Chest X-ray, PA view. Patient: 55 years old, sex M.
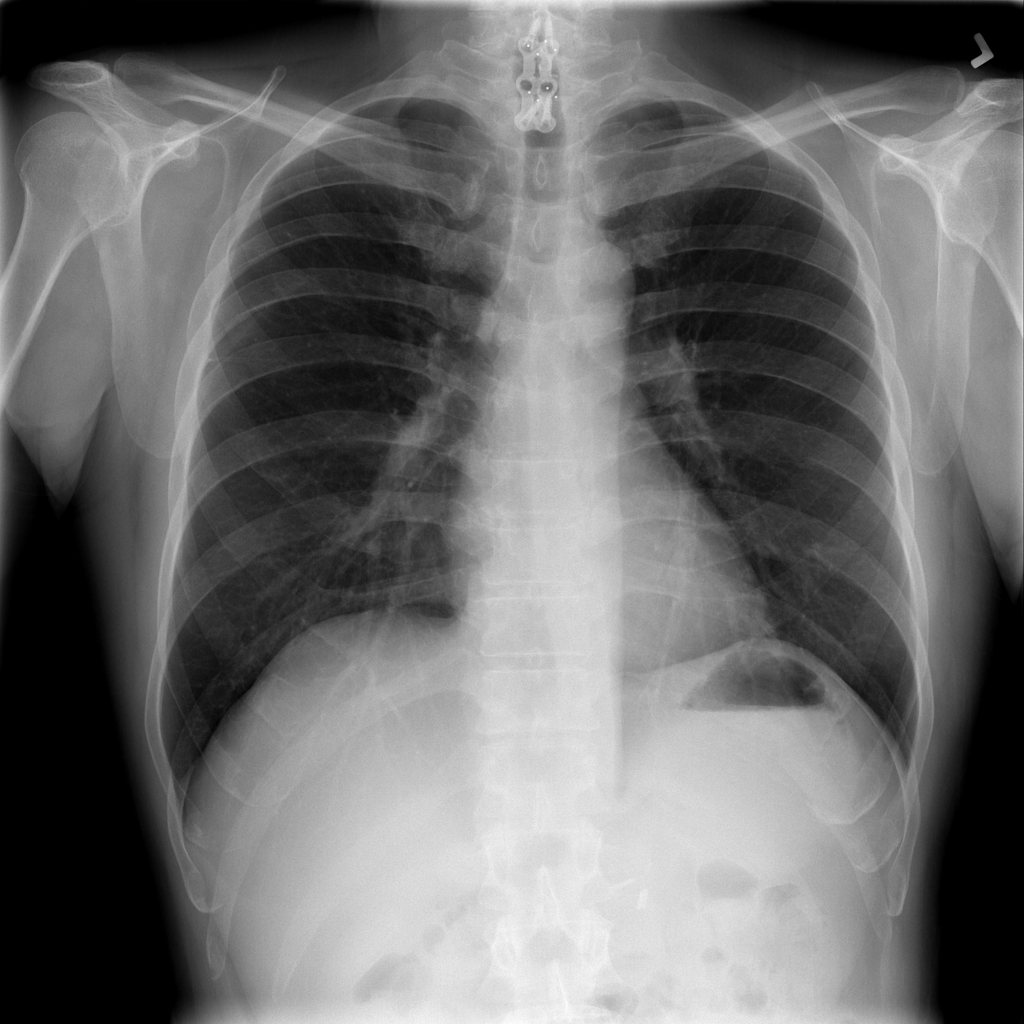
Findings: No Finding